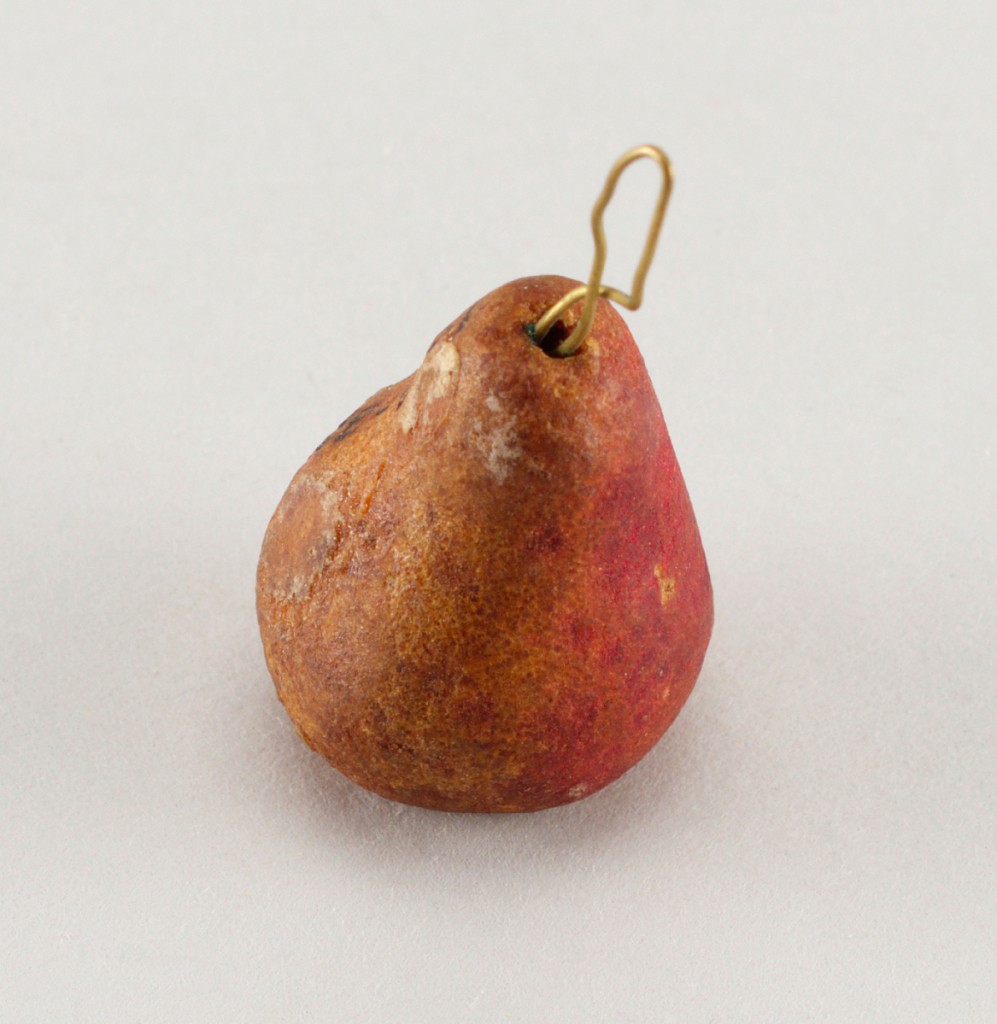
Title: Ornament, Christmas tree
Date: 1850–99
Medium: sugar
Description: ball with stripes